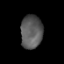
Tissue: prostate
Cell type: T cells
Senescence score: 0.307
Nuclear area (px): 707
Mean DAPI intensity: 90.83